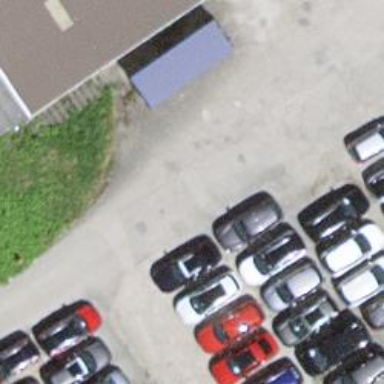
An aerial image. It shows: Parking aisle designated as service road.